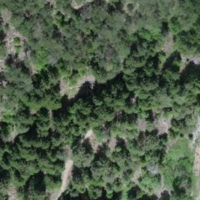
EUNIS habitat code: 43
Species observed at this site:
Cephalanthera rubra